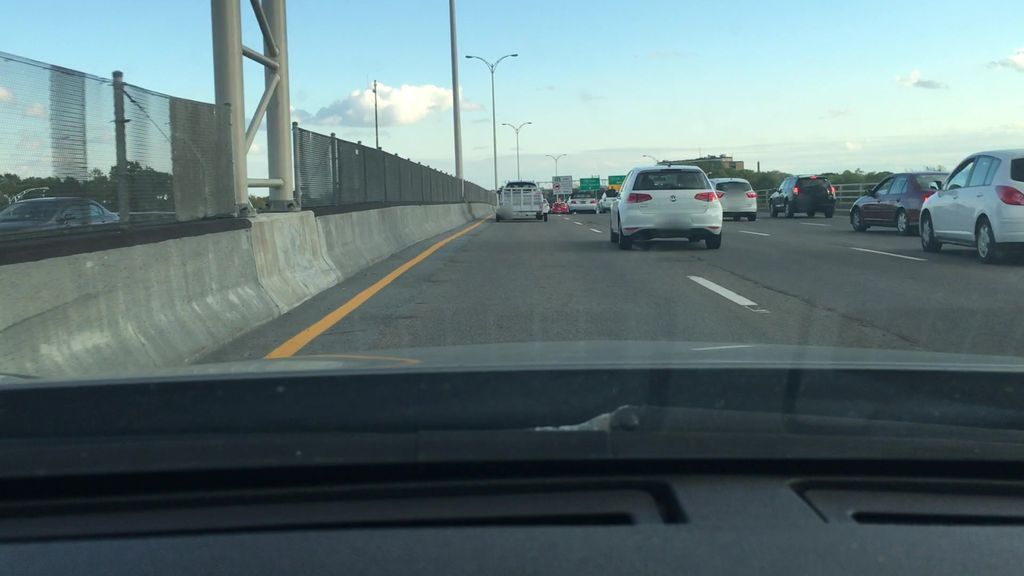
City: montreal